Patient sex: M
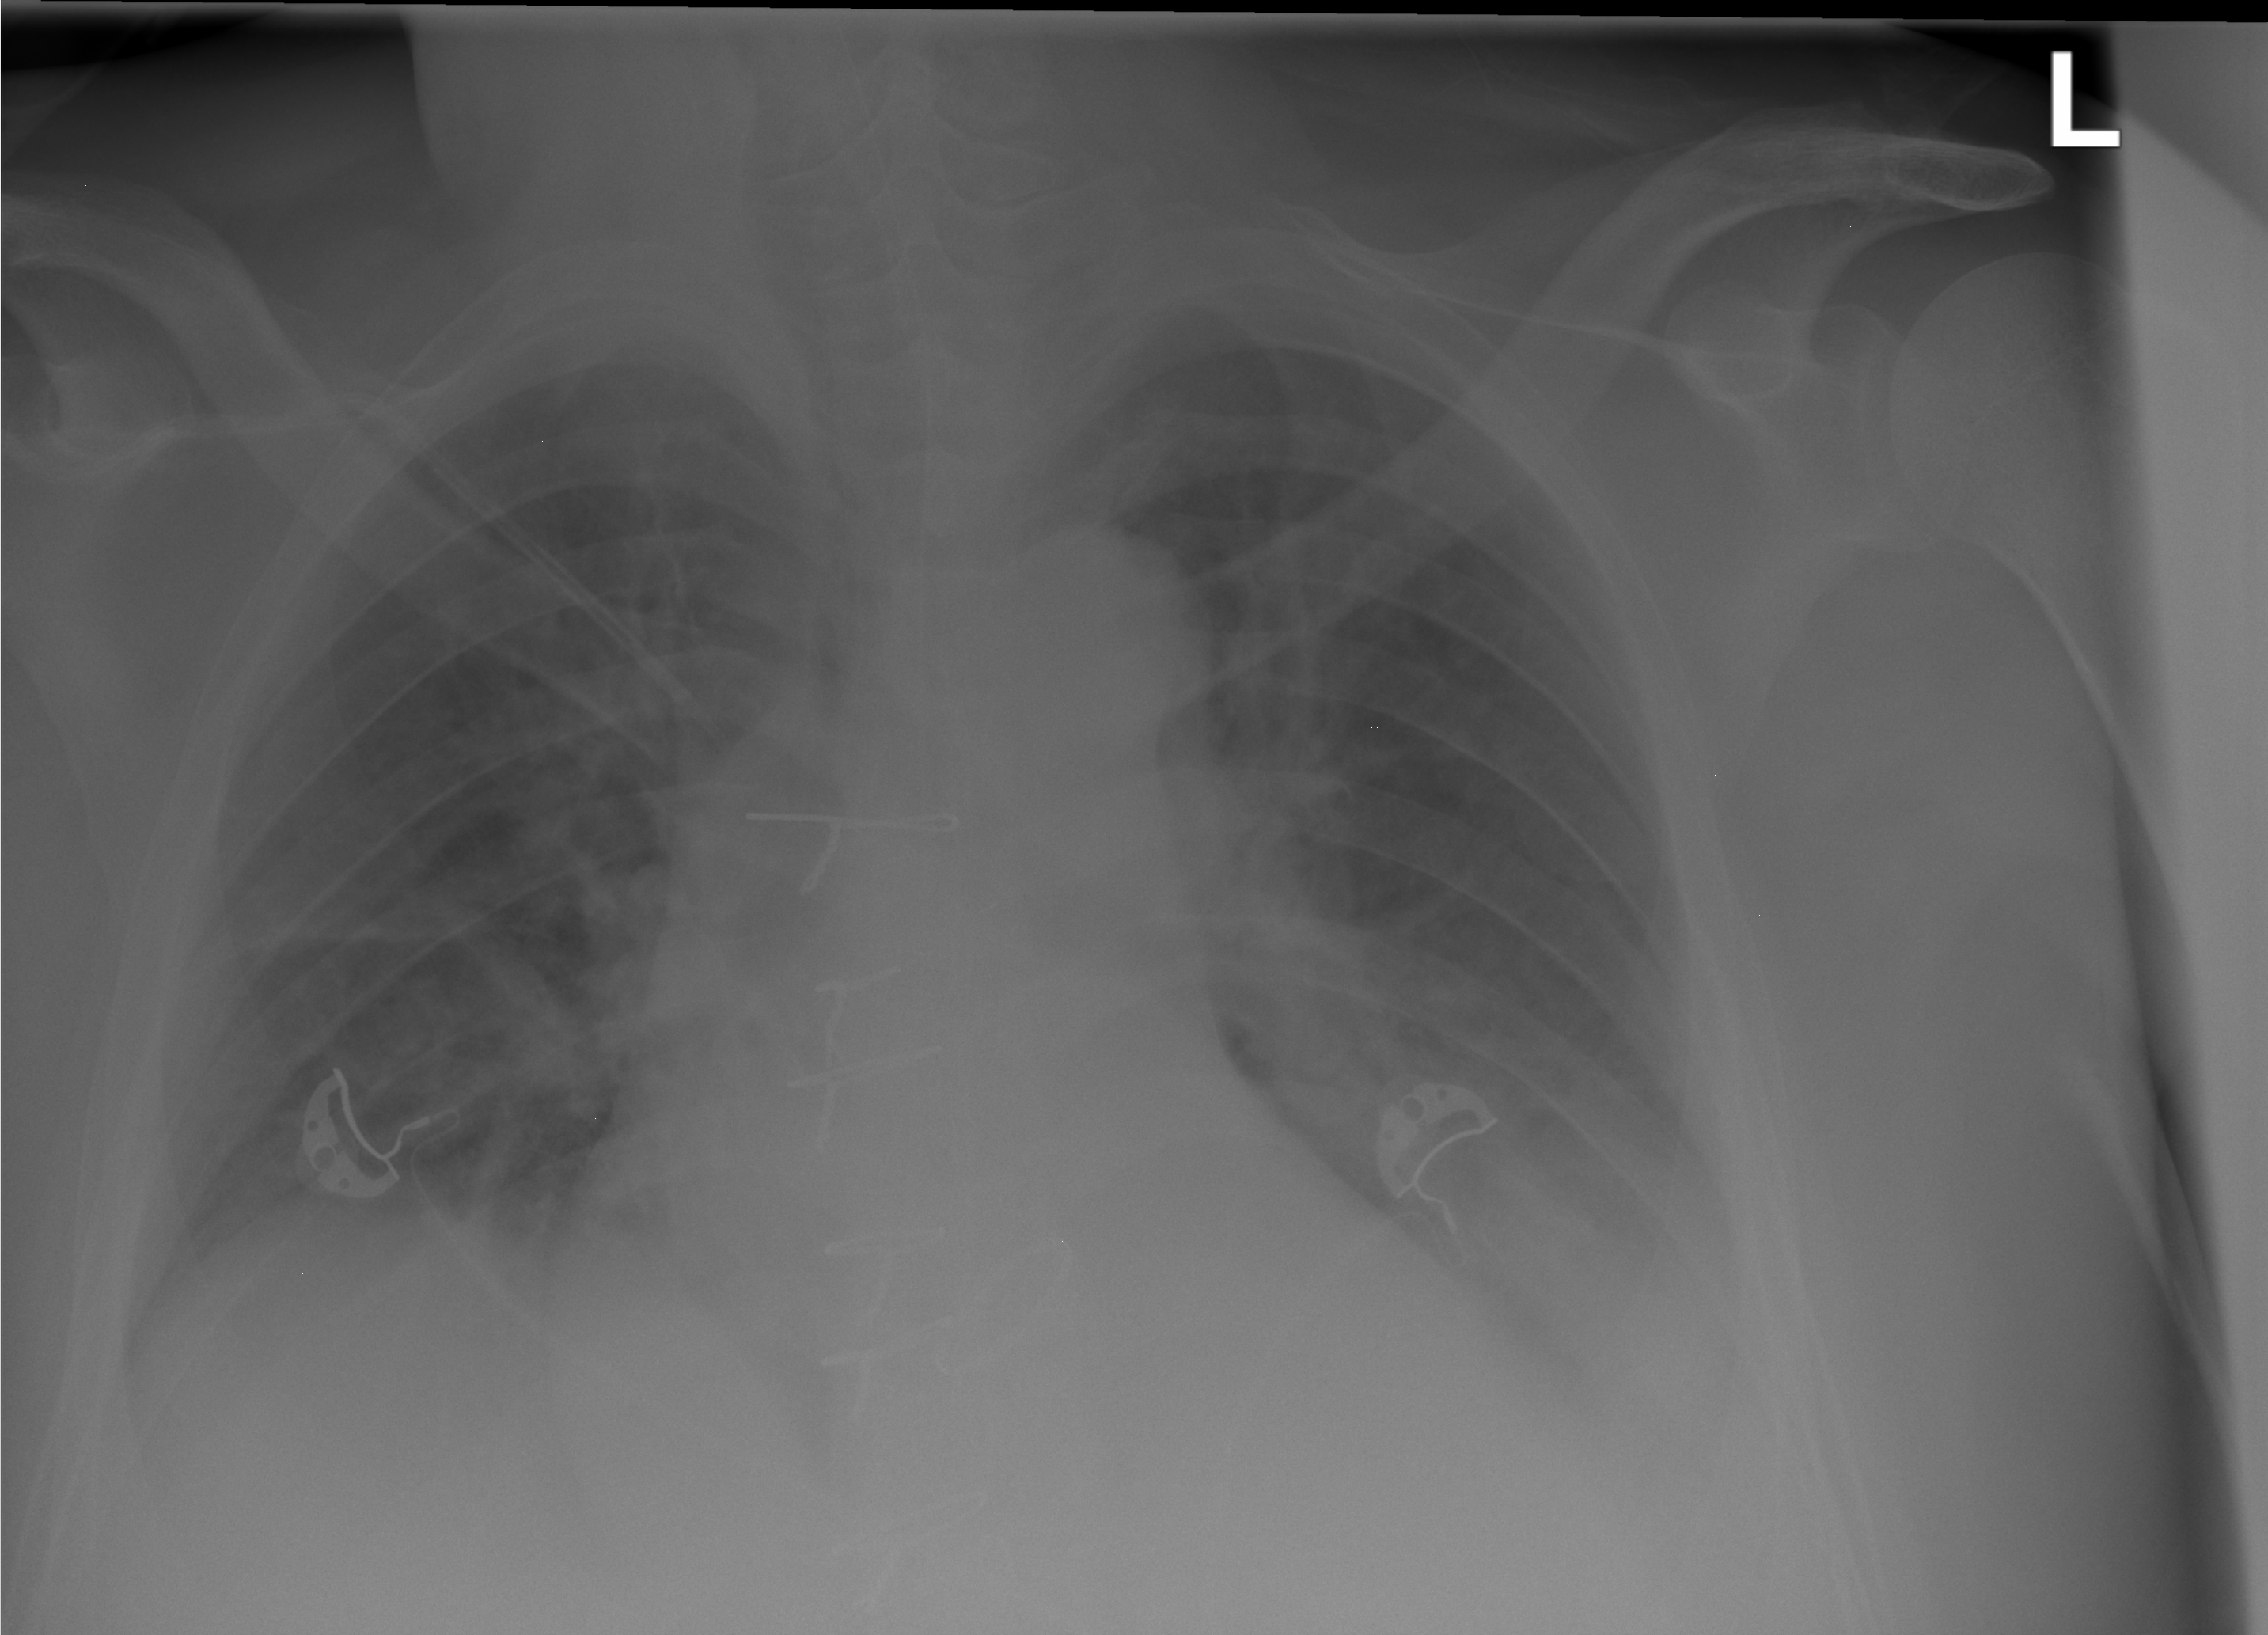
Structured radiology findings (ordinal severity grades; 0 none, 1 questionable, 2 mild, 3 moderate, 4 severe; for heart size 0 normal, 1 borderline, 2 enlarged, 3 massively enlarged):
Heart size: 0
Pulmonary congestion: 0
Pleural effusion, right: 2
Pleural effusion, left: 2
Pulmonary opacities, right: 0
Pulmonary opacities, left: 0
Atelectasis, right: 2
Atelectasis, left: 2